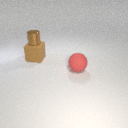
large brown rubber cube below small brown metal cylinder